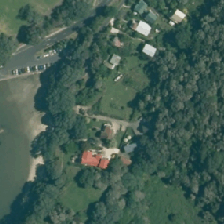
Land cover: urban_build_up